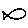
Label: fish